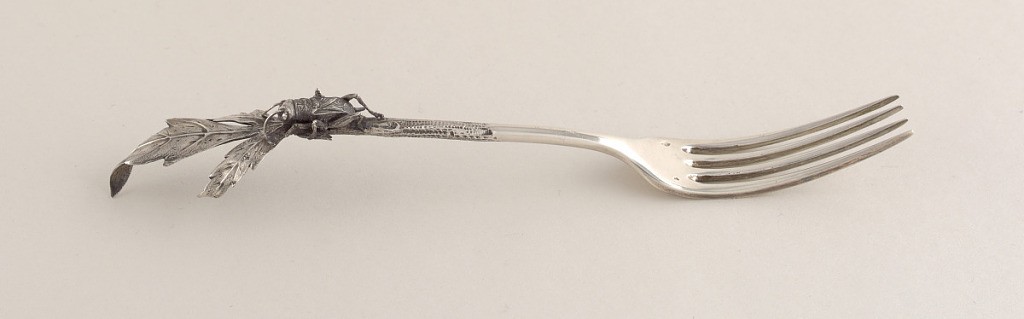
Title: Dessert Fork with Cricket Handle
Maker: Charles Victor Gibert, French
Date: ca. 1890
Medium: silver
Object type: fork
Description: Four tined fork with thin tines. Plain narrow stem, continues to form tri-lobed twisting leaf. Cricket applied perching on base of leaf with atenna curling forwards.